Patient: sex M, age 48
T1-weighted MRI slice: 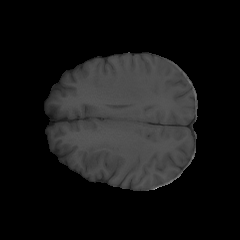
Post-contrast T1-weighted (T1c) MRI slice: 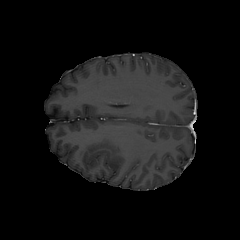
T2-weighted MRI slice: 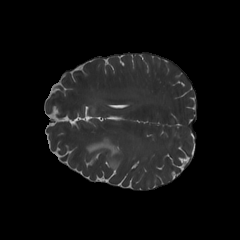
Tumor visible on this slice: yes
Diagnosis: Astrocytoma, IDH-mutant
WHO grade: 3